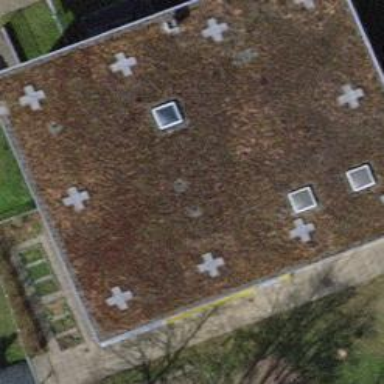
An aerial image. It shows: Kindergarten building.